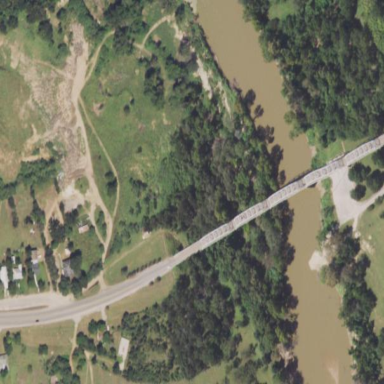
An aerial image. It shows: Man-made bridge.